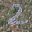
Label: 2